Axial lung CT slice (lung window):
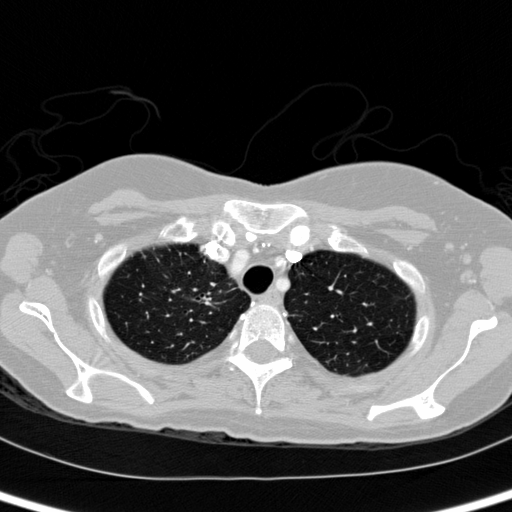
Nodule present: no